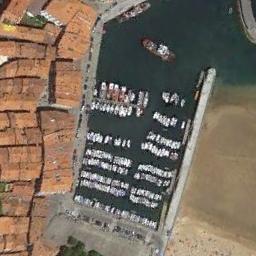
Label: harbor